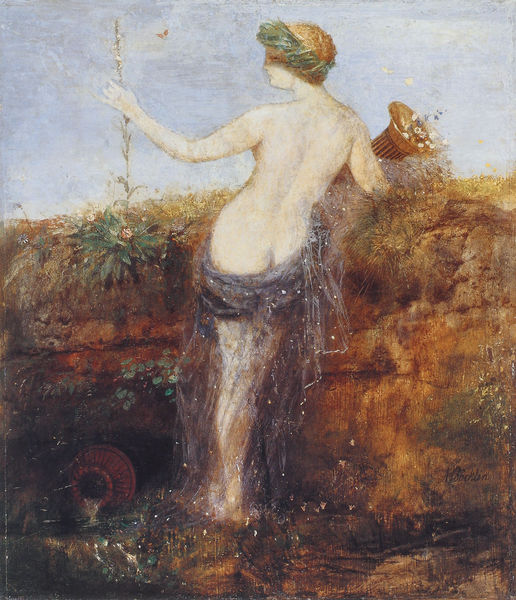
Titel: Quellnymphe mit Füllhorn
Künstler: Arnold Böcklin
Institution: Basel, Kunstmuseum
Schlagwörter: akt, himmel, nackt, wasser, aquarell, ufer, blume, blumen, frau, rücken, schleier, arm, füllhorn, erde, pflanze, krug, kranz, schmetterling, nymphe, aurorafalter